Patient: sex M, age 48
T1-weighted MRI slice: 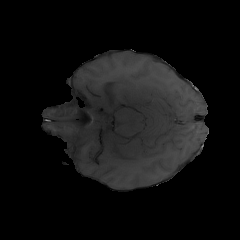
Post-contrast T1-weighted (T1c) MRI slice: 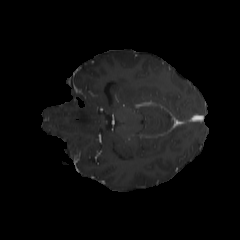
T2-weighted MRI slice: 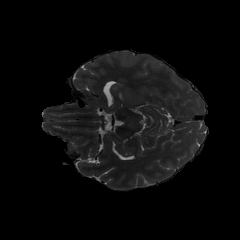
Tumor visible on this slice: yes
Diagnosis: Glioblastoma, IDH-wildtype
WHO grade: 4